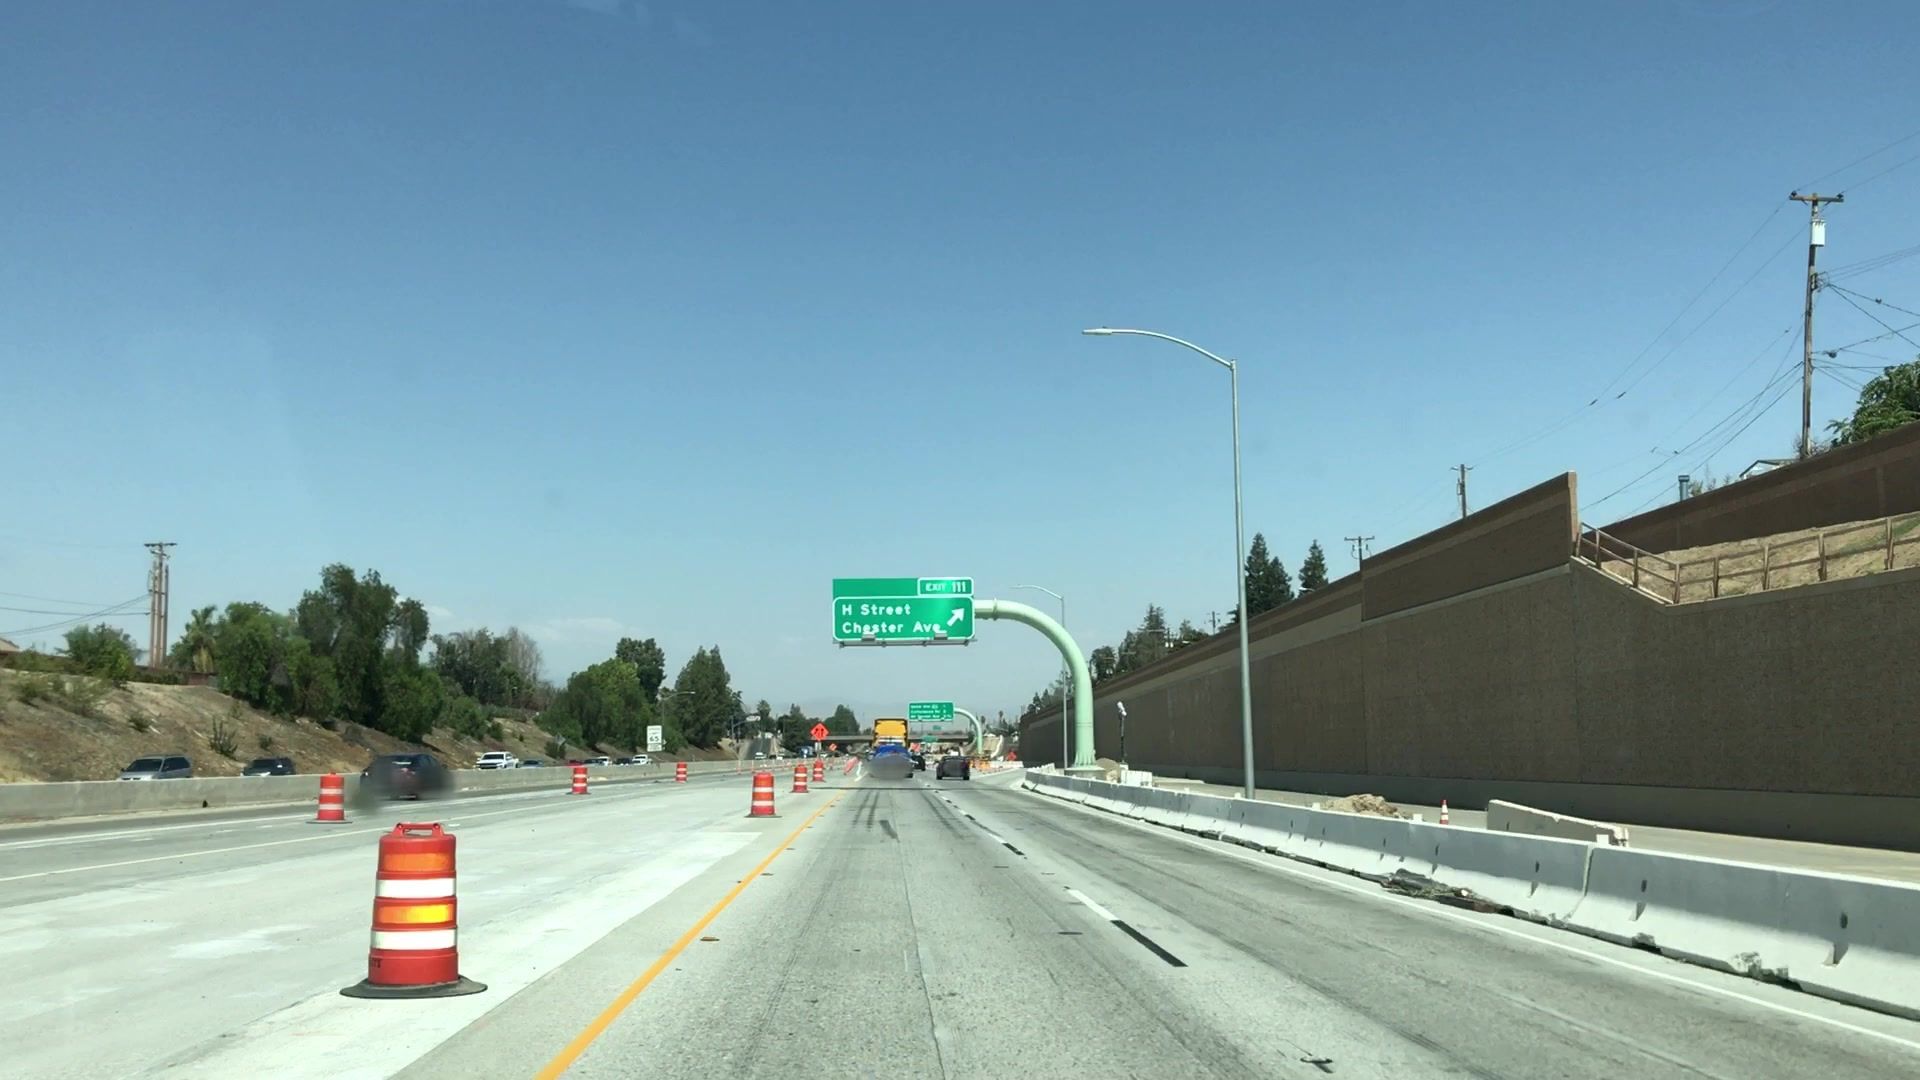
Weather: clear
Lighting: day
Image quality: good
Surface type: driving surface
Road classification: trunk_link, motorway_link
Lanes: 2
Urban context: urban centre
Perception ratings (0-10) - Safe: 1, Lively: 1.7, Beautiful: 1.93, Boring: 6.41, Depressing: 7.11, Wealthy: 0.85